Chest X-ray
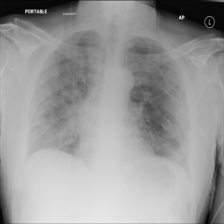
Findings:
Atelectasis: negative
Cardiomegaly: negative
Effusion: negative
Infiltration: negative
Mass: negative
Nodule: negative
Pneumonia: negative
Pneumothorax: negative
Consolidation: negative
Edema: negative
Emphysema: negative
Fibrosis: negative
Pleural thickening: negative
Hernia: negative